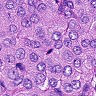
Metastatic tissue present: yes